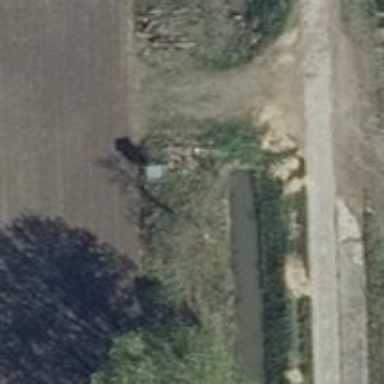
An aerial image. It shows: Culvert tunnel.